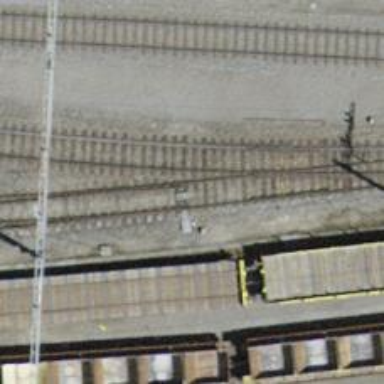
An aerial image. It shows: Single-track electrified railway siding with contact line.